Aerial crown-view tile of a tropical tree (Barro Colorado Island, Panama), acquired 20250217:
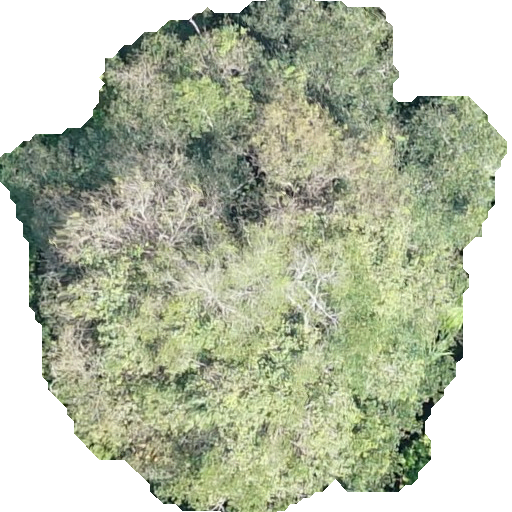
Species: Tabernaemontana arborea
GBIF accepted scientific name: Tabernaemontana arborea
Crown area: 276.352 m²